Question: I'm trying to implement the functionality detailed in this image, but I'm running into some trouble because it seems that tree widget items don't support this kind of content:

As you can see, I would like to be able to add dynamic content underneath a tree widget item...content such as radio buttons and sliders. Any leads?
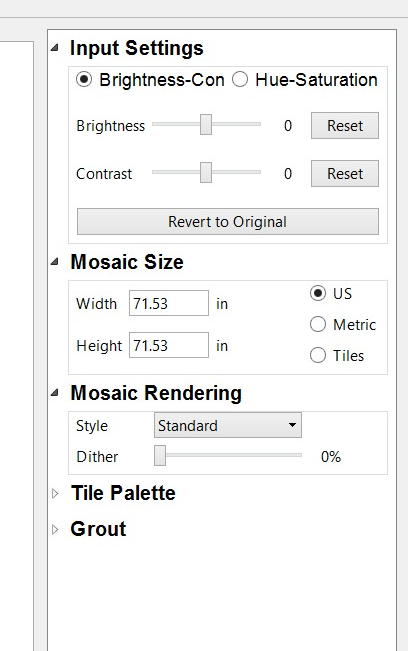
Answer: You could use <URL>.